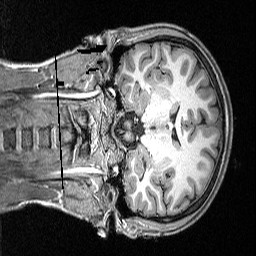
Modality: T1w
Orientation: coronal
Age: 30
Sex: female
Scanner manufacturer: siemens
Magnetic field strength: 3 T
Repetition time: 2.3 s
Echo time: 0.00298 s